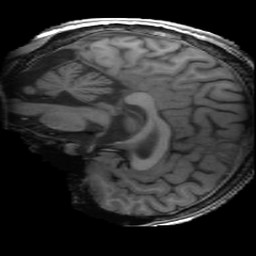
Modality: T1w
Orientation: sagittal
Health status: ill
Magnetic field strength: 3 T